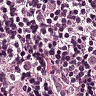
Metastatic tissue present: yes